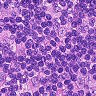
Metastatic tissue present: no